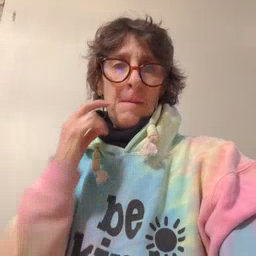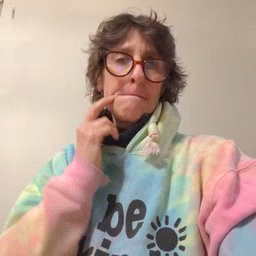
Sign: gum